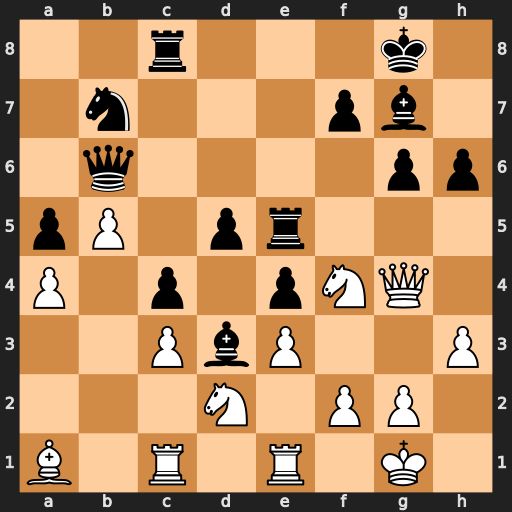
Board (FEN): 2r3k1/1n3pb1/1q4pp/pP1pr3/P1p1pNQ1/2PbP2P/3N1PP1/B1R1R1K1
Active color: w
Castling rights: -
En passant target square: -
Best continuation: Qxc8+